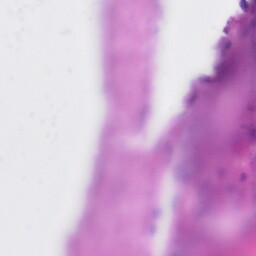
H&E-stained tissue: Liver